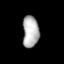
Tissue: prostate
Cell type: T cells
Senescence score: 0.3235
Nuclear area (px): 504
Mean DAPI intensity: 179.206